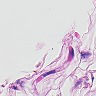
Metastatic tissue present: no